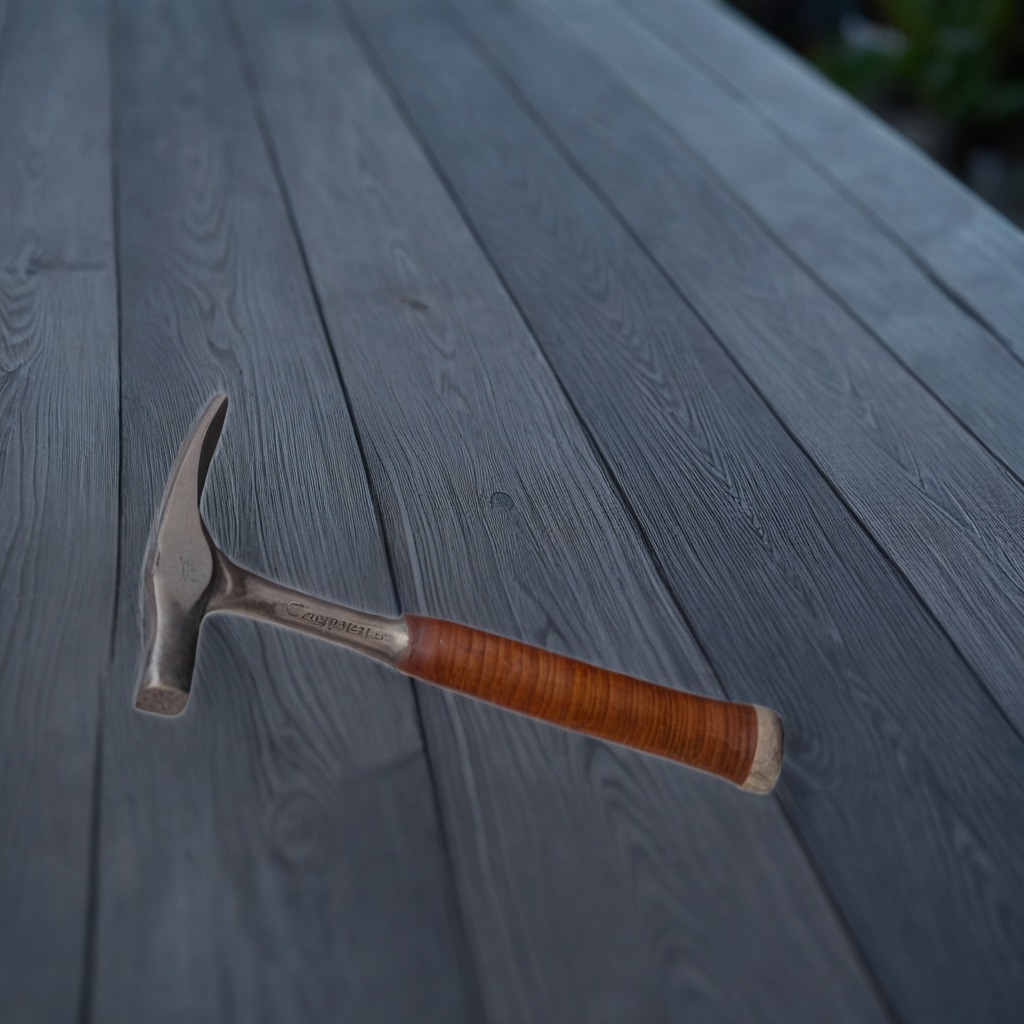
A hammer is lying on the old table.